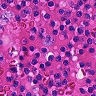
Metastatic tissue present: no